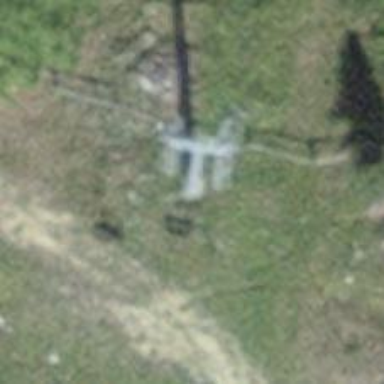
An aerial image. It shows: Pylon used for aerialway.